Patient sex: M
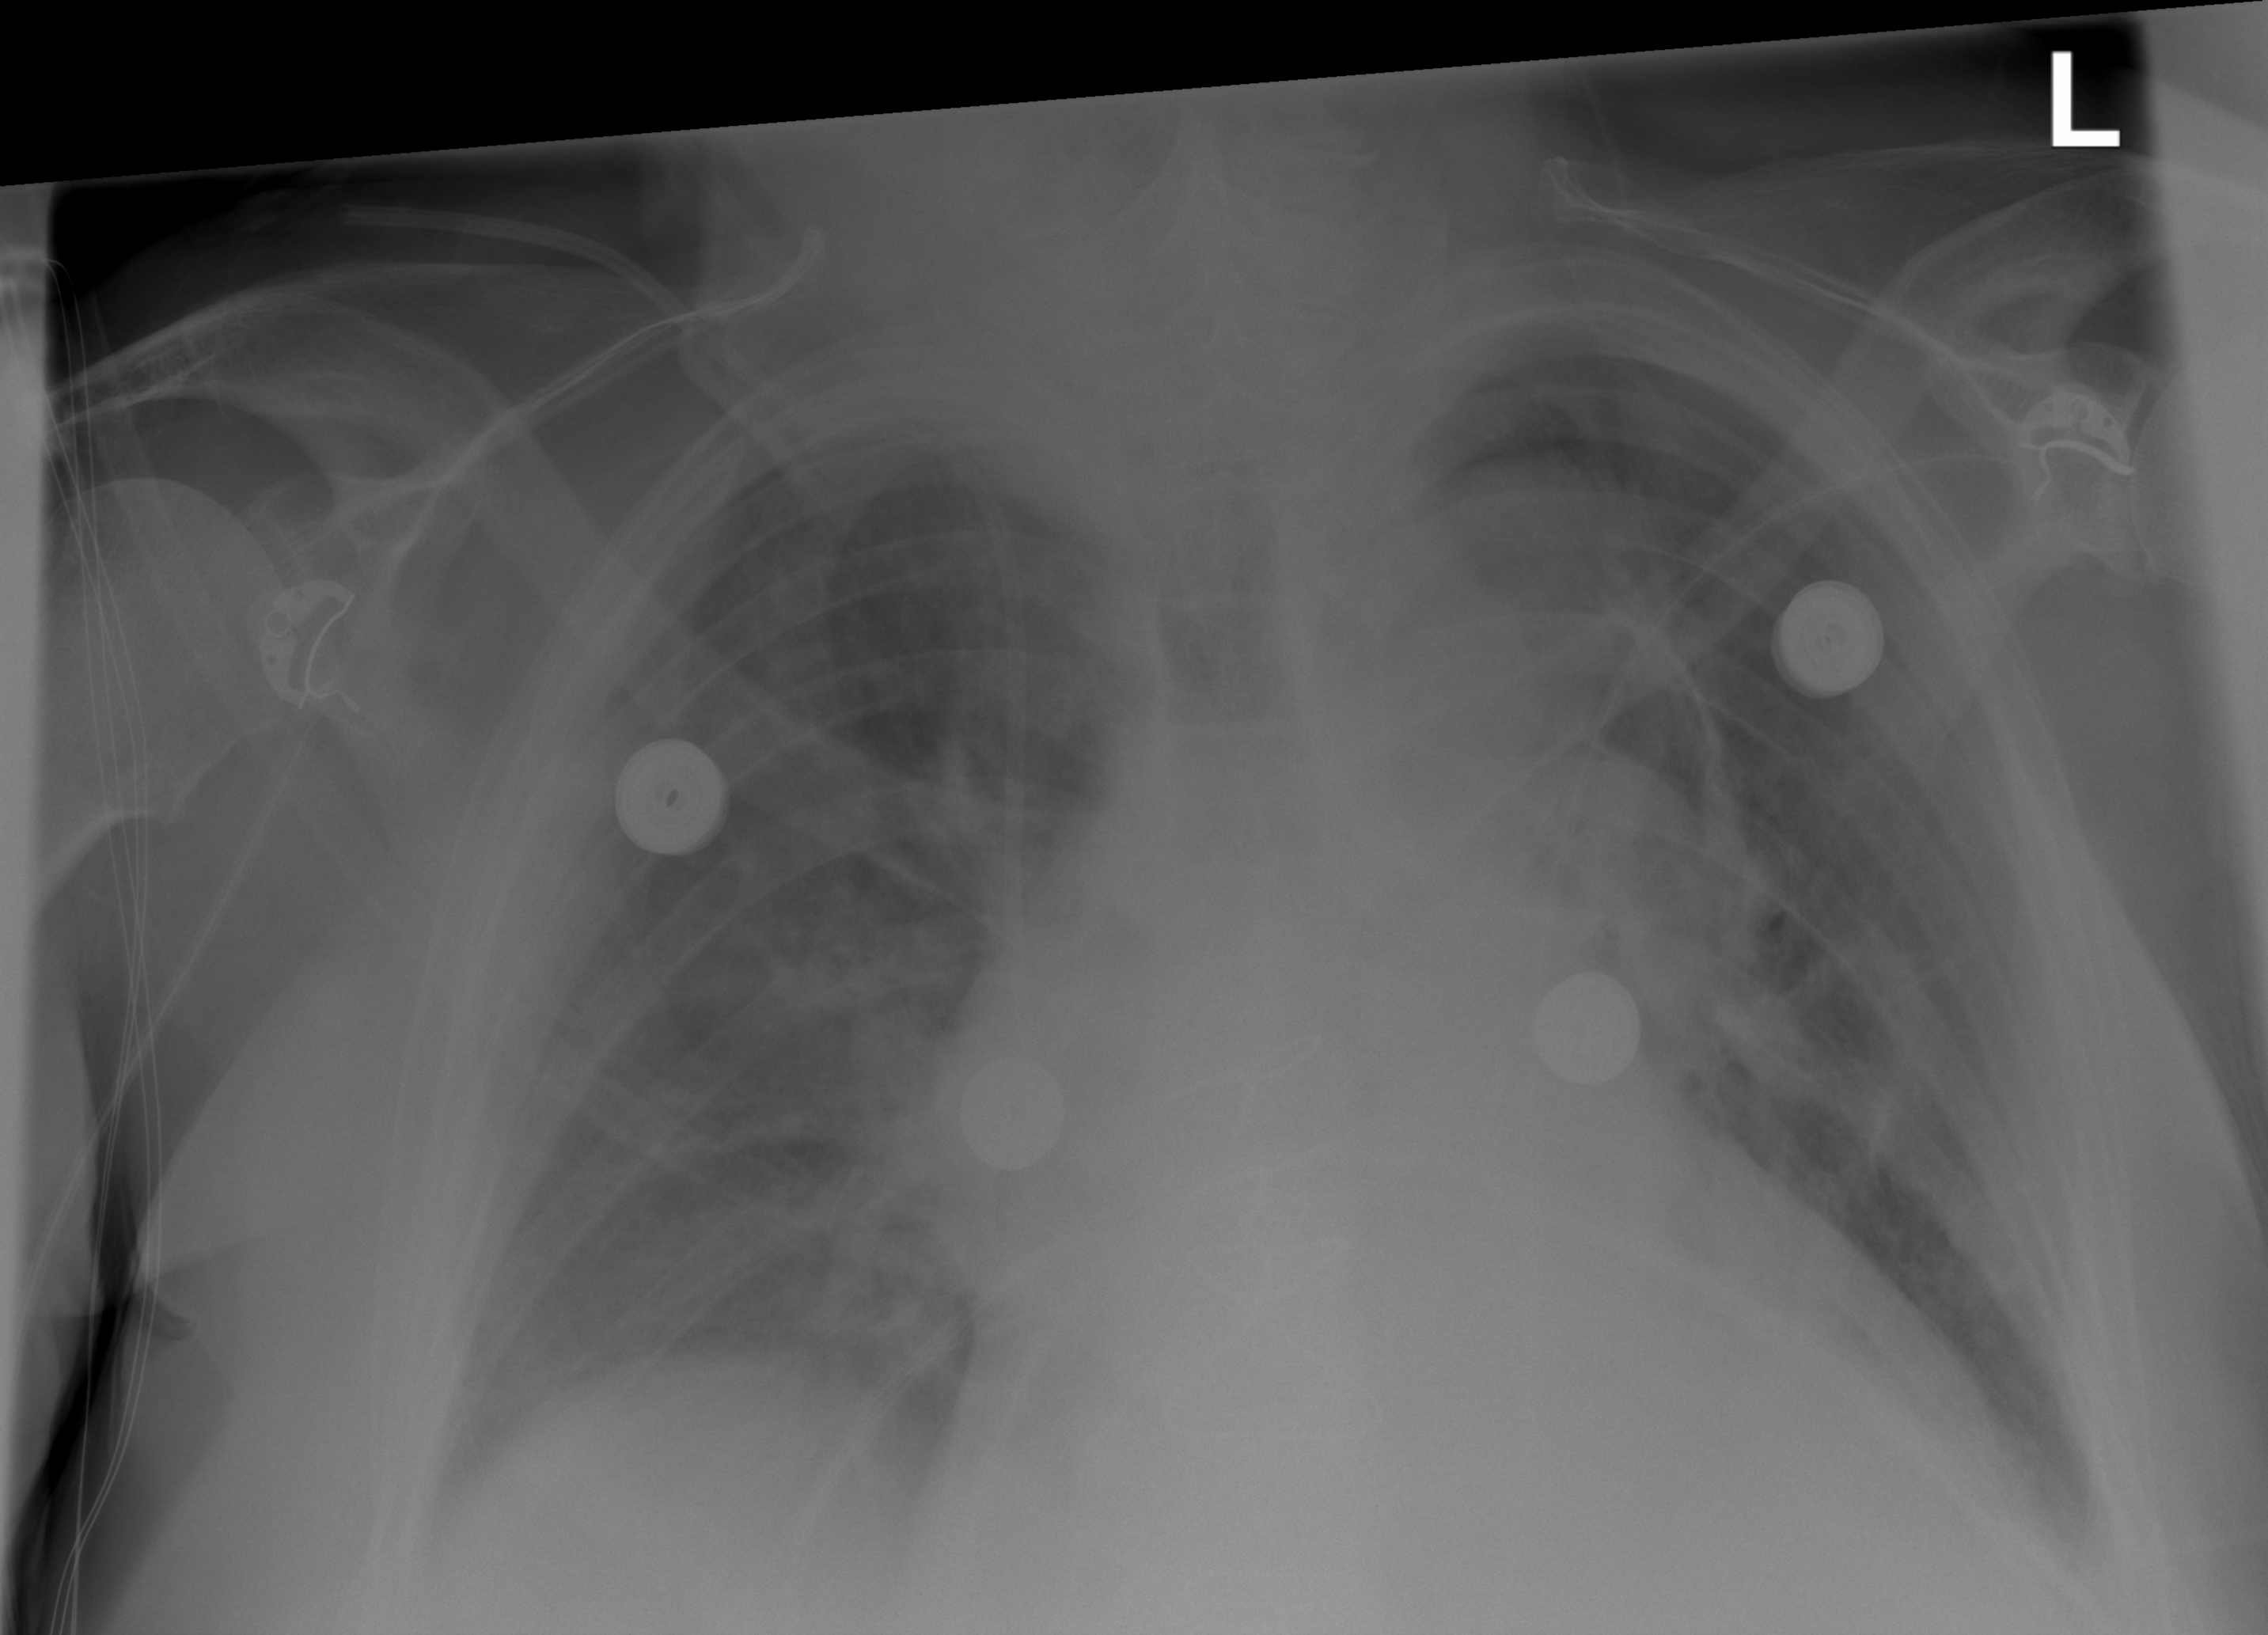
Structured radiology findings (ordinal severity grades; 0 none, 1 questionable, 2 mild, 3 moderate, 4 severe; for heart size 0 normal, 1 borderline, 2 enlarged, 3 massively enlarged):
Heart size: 2
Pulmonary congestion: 2
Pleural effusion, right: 0
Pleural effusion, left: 0
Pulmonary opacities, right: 0
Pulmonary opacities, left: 2
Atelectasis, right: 0
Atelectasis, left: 2